Field crop: maize
Growth stage: 2
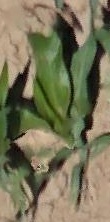
Species: maize